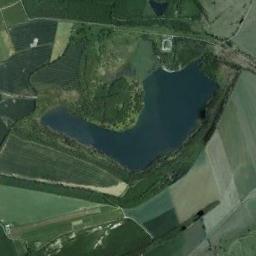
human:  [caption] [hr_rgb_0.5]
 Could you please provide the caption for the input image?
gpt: There are many trees around the lake .

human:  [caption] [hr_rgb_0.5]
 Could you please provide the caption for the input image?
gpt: The lake lies in farmland and the water is dark blue .

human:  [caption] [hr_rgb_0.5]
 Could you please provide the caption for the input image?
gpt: The lake in the picture is small .

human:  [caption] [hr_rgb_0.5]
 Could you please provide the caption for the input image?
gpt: An irregularly shaped pale blue lake surrounded by green and tan fields .

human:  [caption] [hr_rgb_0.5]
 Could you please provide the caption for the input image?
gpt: There are green farmlands and forests around the lake .